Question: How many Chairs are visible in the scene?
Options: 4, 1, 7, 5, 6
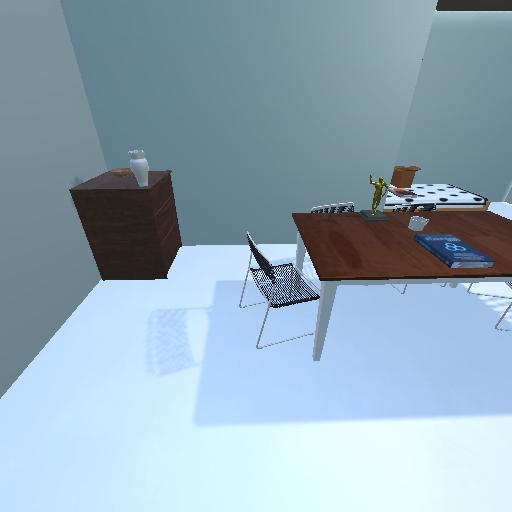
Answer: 4